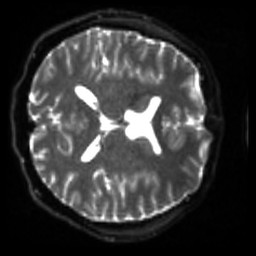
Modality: sbref
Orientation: axial
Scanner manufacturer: siemens
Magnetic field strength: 3 T
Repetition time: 4 s
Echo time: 0.0594 s